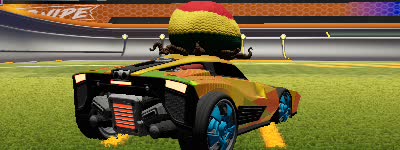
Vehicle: breakout